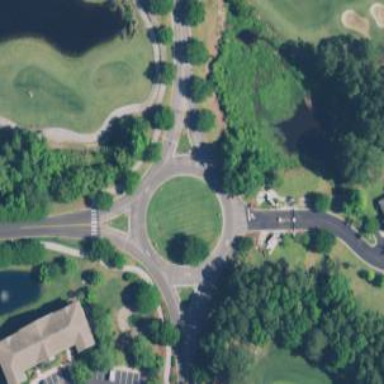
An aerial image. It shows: Residential road that intersects with roundabout.